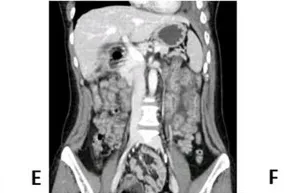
In October 2022 (B, E), important bowel wall thickening, mesenteric congestion, and stranding are shown.
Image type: radiology (ct)